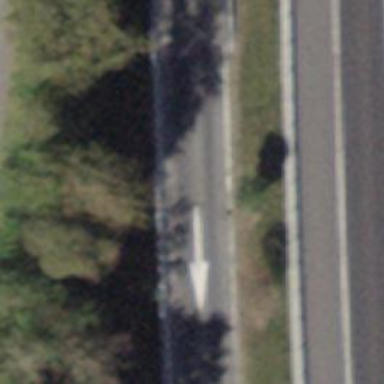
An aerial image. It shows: Asphalt service road.